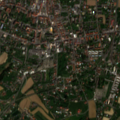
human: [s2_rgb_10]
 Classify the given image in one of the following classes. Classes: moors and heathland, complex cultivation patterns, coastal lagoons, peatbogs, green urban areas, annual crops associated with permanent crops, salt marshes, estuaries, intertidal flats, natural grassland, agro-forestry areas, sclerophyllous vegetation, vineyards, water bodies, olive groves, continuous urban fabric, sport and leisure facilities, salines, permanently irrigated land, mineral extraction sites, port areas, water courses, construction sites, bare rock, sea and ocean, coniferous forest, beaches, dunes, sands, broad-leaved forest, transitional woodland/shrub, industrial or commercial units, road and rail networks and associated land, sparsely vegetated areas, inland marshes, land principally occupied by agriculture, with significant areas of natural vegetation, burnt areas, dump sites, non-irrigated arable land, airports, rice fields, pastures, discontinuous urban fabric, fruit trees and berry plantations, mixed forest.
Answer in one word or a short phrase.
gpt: continuous urban fabric, discontinuous urban fabric, non-irrigated arable land, complex cultivation patterns